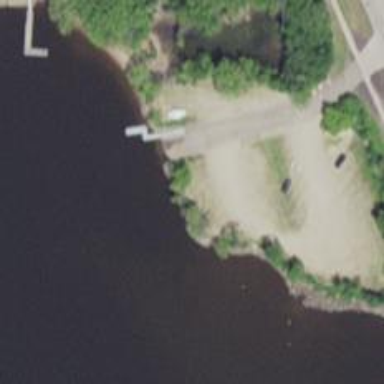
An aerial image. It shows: Slipway on leisure land.